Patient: sex F, age 31
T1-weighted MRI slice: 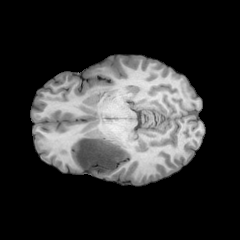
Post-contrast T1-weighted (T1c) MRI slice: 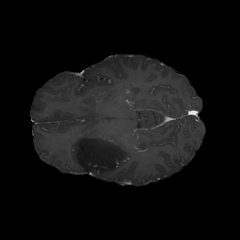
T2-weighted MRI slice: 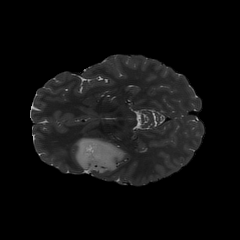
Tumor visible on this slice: yes
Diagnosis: Astrocytoma, IDH-mutant
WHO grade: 2